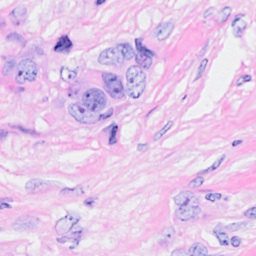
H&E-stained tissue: Breast